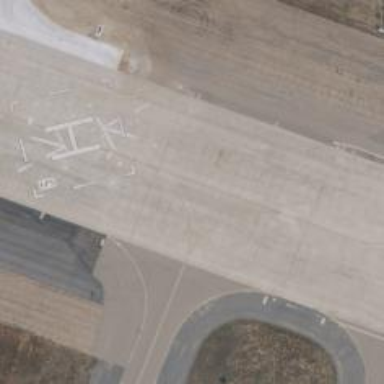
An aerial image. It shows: View of taxiway at the airport.